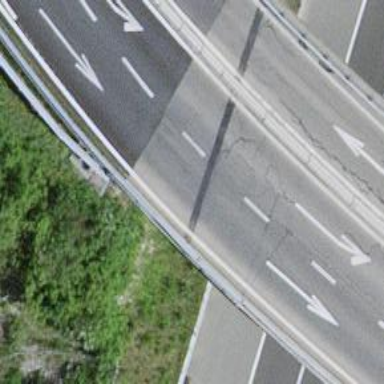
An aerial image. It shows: Trunk link road with asphalt surface.